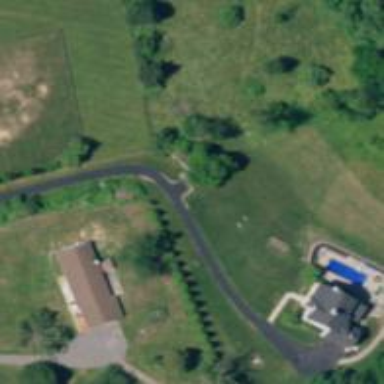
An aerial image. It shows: Driveway.